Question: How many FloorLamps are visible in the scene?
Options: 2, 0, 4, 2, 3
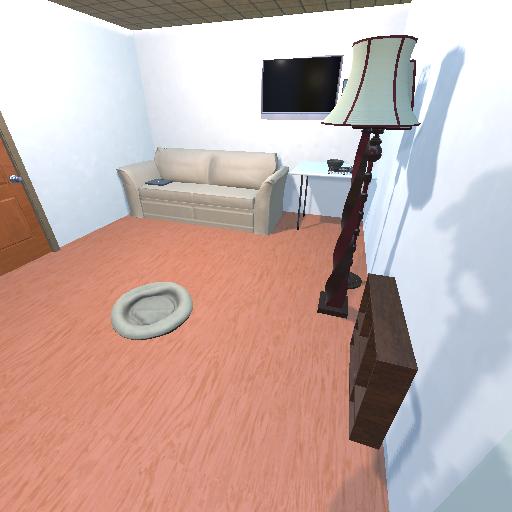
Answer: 2